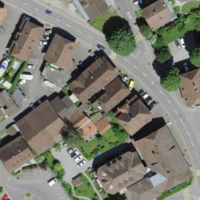
EUNIS habitat code: 54
Species observed at this site:
Malus sylvestris